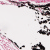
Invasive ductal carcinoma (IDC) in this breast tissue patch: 0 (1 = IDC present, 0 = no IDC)